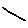
Label: line